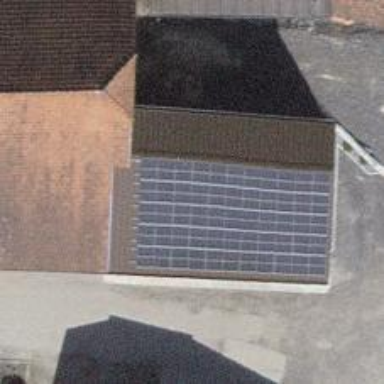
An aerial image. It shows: Solar power generator with photovoltaic panels.